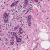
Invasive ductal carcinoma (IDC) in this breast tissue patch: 0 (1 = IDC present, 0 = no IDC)